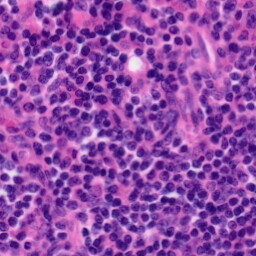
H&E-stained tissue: Tonsil